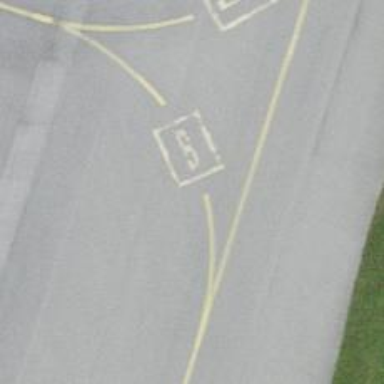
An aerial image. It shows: Image of taxiway at airport.